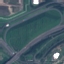
Label: Highway